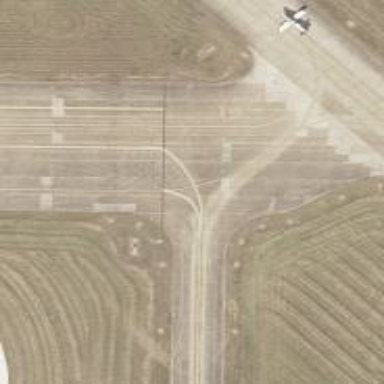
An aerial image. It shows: View of taxiway at the airport.